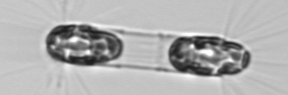
Label: Corethron_hystrix